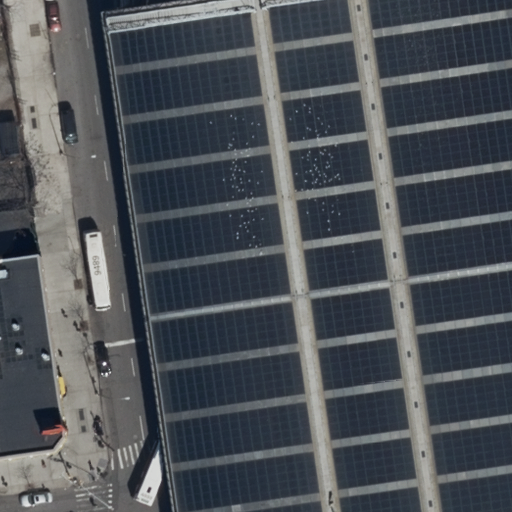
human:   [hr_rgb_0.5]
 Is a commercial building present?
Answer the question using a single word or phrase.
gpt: no

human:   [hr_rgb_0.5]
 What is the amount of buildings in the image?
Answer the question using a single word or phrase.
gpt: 3

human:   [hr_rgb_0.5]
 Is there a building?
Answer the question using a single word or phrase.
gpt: yes

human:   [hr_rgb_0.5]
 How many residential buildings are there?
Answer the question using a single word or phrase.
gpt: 3

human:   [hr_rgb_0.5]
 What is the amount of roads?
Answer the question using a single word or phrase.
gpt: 4

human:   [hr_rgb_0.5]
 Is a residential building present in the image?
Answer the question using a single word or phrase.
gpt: yes

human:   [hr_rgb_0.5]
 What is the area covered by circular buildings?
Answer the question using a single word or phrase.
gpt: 0m2

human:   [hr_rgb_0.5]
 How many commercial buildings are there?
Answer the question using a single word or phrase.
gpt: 0

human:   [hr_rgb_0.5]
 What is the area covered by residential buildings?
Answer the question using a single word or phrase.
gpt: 3460m2

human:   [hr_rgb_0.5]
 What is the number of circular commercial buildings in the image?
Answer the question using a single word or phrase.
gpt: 0

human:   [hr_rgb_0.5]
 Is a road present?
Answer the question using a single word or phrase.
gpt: yes

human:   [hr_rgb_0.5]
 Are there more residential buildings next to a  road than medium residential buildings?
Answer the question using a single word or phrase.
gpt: yes

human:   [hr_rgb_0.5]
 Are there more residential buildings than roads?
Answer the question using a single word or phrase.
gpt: no

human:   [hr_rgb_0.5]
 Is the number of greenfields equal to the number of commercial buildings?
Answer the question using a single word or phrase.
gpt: yes

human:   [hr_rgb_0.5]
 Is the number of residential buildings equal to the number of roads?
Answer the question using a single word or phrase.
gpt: no

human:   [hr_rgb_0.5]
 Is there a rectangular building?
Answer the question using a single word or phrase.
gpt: yes

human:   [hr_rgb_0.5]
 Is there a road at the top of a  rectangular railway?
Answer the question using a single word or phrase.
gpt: no

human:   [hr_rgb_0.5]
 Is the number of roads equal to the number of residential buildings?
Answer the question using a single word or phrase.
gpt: no

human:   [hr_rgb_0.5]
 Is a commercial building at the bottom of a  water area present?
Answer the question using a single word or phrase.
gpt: no

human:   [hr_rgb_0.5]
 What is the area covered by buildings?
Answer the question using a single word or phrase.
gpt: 3460m2

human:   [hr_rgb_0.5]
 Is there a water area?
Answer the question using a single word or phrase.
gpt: no

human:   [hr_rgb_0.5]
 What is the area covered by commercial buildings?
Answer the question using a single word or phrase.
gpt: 0m2

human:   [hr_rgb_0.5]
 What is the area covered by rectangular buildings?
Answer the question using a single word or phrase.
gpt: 954m2

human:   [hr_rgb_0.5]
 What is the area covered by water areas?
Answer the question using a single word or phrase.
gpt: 0m2

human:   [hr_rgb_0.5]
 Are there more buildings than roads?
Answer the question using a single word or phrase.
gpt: no

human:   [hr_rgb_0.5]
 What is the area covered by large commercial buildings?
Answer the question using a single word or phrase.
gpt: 0m2

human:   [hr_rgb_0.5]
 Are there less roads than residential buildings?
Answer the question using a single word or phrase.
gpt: no

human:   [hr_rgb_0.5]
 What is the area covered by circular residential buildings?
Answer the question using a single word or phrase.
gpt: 0m2

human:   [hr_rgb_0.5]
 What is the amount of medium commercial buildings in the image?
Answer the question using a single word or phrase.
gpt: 0

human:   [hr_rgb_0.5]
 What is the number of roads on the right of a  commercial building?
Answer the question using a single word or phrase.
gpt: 0

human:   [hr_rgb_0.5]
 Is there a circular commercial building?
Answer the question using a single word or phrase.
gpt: no

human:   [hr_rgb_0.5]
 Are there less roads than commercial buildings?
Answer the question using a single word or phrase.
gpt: no

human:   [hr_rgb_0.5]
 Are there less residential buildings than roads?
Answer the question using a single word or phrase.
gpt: yes

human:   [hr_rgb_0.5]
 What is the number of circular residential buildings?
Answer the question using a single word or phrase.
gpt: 0

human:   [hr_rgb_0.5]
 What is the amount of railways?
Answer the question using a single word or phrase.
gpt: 0

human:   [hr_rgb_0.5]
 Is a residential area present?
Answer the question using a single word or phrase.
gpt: no

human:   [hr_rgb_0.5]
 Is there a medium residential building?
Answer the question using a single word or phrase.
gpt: yes

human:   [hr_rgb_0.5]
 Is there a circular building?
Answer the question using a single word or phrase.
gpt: no

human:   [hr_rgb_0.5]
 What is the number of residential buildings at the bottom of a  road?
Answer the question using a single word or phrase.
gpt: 1

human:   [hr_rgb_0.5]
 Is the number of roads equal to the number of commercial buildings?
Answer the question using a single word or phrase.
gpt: no

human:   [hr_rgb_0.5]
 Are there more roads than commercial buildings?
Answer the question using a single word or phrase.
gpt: yes

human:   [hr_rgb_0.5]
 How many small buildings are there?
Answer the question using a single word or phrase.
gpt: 0

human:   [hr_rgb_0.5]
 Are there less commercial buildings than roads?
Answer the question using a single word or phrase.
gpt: yes

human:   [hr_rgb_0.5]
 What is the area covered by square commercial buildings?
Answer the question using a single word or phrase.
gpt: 0m2

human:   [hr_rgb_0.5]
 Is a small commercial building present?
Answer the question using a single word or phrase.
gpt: no

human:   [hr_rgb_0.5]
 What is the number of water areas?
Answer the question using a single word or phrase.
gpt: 0

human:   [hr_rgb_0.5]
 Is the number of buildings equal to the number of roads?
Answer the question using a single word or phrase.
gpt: no

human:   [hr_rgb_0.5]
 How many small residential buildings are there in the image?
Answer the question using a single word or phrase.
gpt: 0

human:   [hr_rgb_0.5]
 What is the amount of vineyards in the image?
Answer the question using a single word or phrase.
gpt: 0

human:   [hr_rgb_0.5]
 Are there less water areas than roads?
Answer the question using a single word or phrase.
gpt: yes

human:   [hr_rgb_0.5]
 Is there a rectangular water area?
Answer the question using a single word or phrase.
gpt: no

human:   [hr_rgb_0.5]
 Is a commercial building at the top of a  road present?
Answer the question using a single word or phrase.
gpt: no

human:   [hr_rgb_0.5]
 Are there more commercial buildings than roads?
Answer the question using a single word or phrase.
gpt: no

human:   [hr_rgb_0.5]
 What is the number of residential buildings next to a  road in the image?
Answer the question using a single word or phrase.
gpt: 3

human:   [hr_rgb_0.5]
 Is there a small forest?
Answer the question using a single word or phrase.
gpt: no

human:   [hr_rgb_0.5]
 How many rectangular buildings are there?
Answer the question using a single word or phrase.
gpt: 2

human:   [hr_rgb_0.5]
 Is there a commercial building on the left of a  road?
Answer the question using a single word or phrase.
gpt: no

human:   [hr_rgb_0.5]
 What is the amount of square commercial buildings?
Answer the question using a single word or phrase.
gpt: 0

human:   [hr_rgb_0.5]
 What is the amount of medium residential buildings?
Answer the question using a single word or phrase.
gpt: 1

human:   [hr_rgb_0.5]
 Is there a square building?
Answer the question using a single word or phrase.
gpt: no

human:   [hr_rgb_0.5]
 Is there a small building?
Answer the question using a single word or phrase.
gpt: no

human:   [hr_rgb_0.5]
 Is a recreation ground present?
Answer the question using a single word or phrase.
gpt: no

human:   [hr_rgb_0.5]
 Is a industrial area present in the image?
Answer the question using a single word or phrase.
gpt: no

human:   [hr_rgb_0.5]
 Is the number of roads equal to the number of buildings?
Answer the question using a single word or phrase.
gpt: no